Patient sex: M
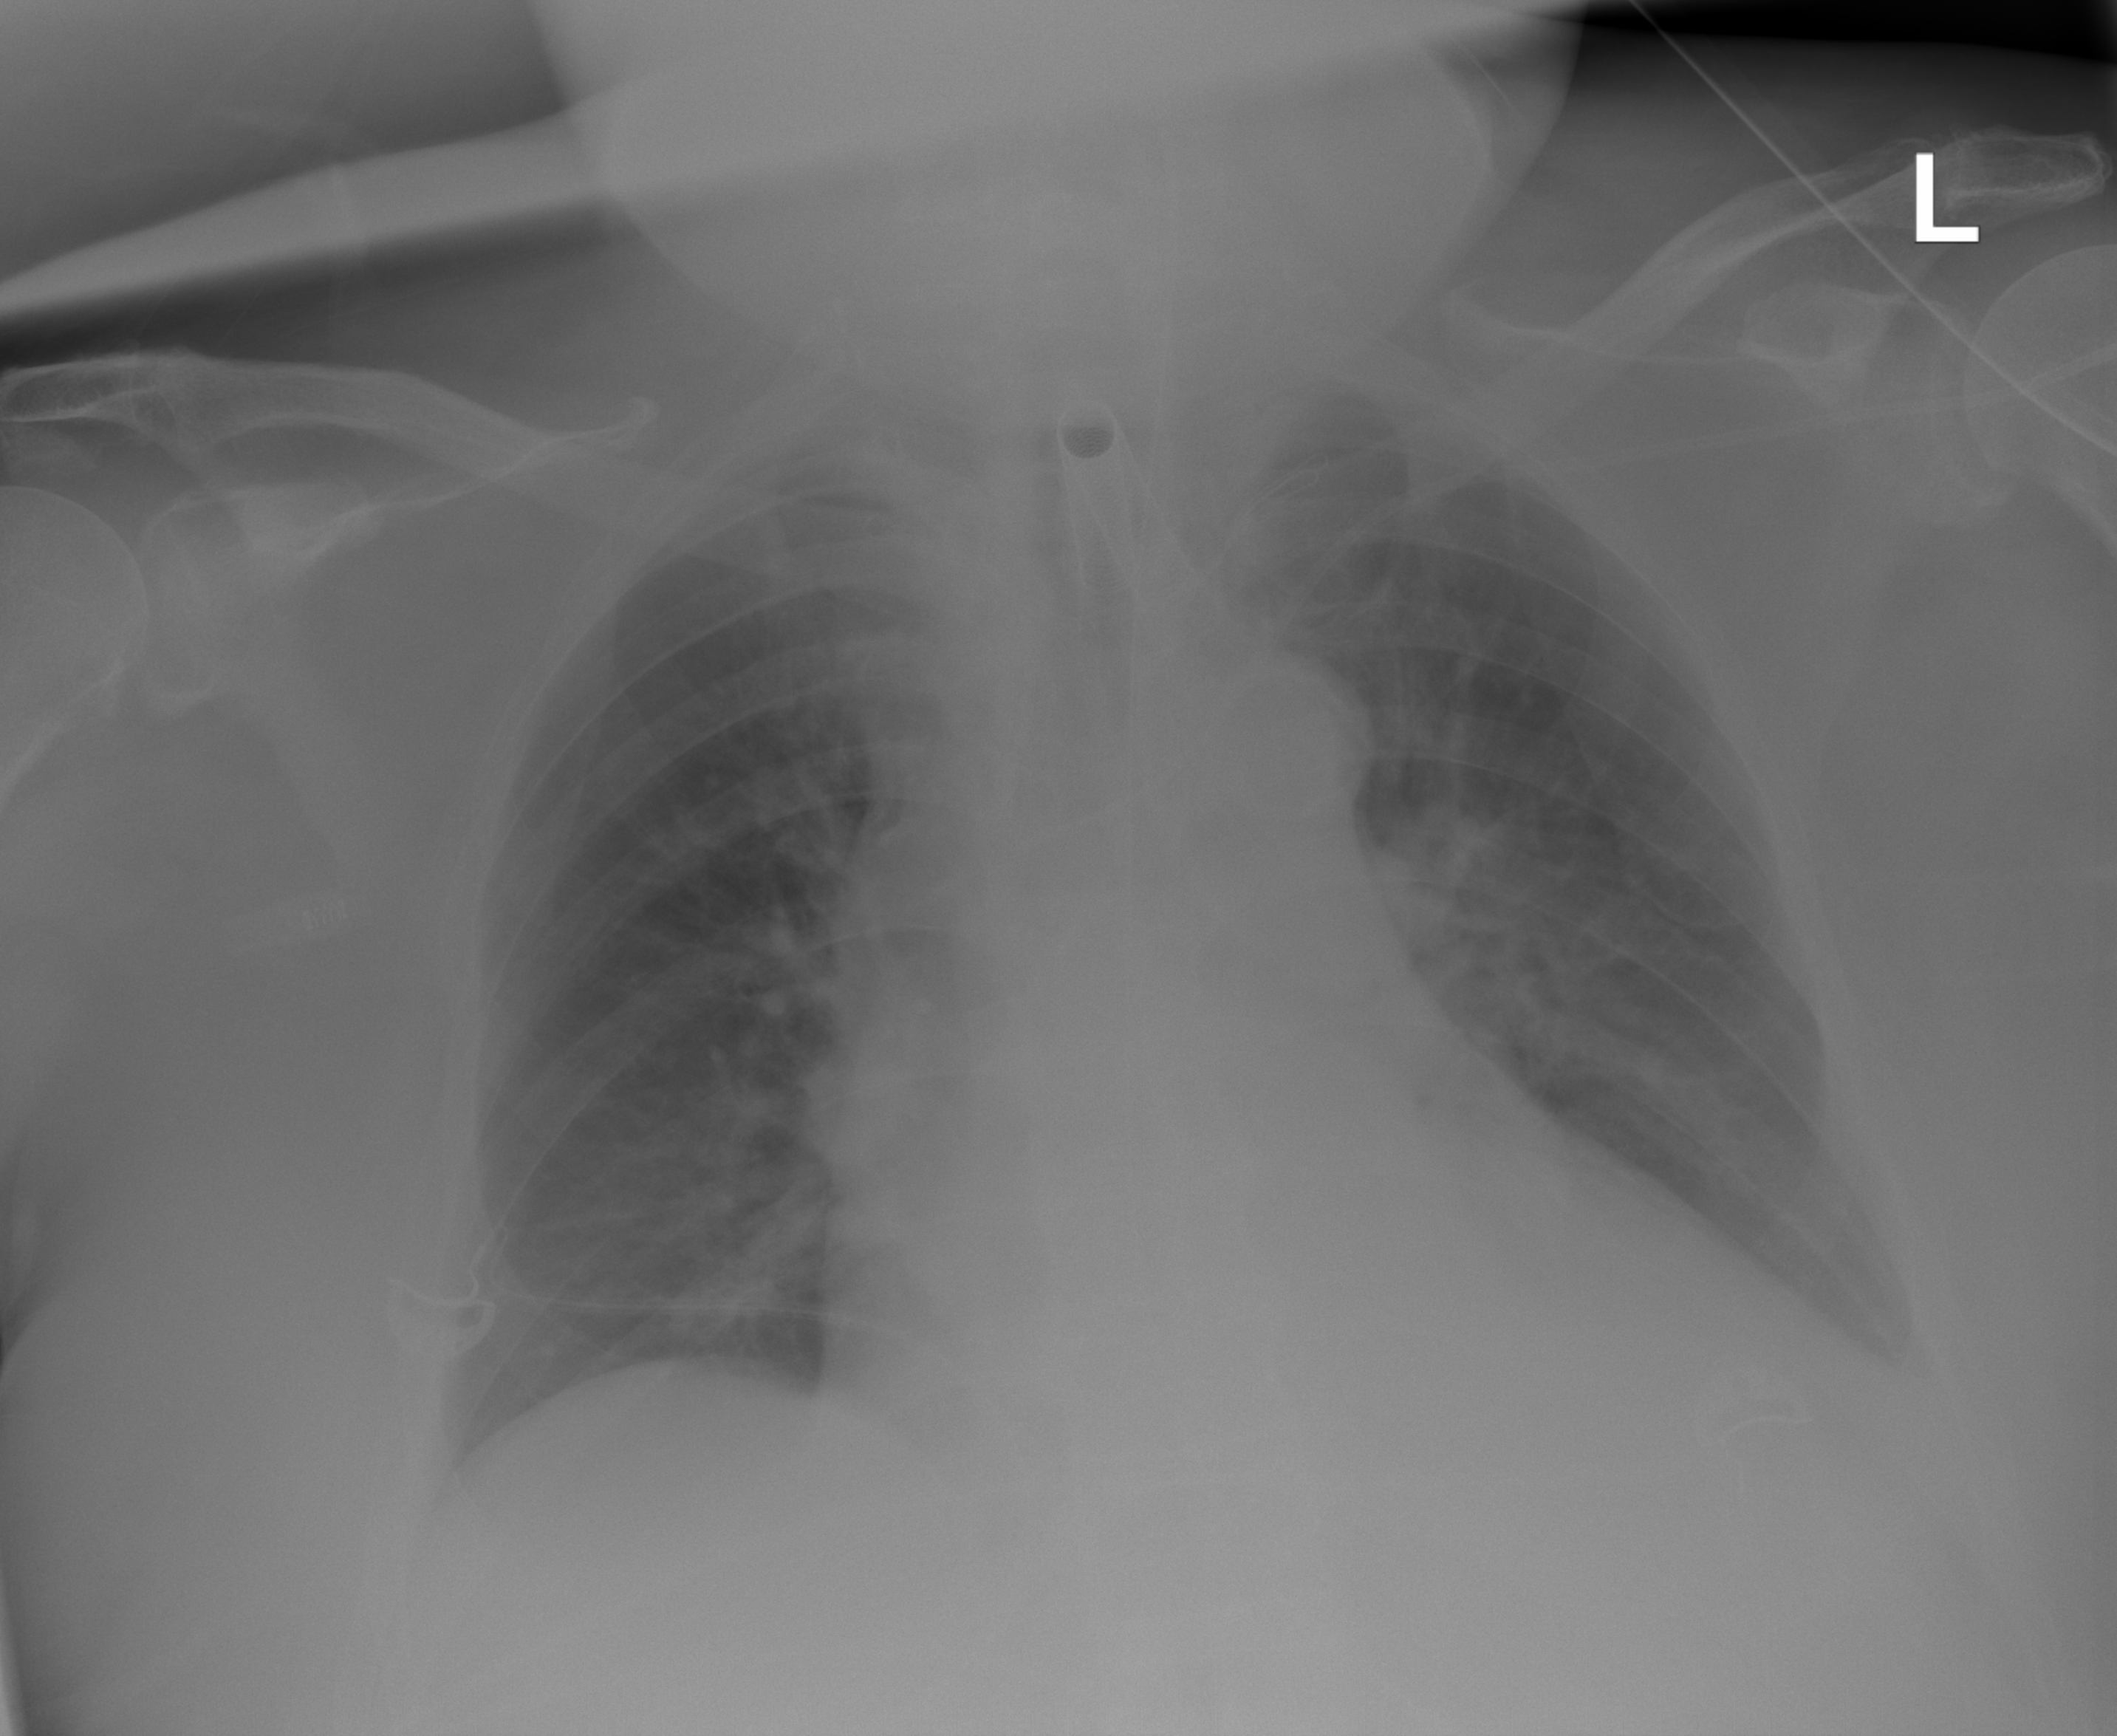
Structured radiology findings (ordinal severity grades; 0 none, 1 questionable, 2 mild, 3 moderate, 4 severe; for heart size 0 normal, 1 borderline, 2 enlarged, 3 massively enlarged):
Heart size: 2
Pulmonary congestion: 0
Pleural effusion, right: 0
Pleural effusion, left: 0
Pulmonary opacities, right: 0
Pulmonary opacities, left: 0
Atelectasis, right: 0
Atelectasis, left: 2